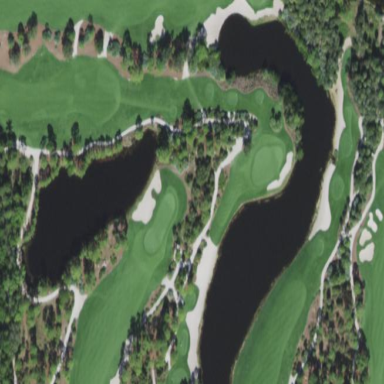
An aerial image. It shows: Water hazard on golf course. The hazard is natural water feature.